Current action and preconditions to check: path_clear

Your task: For each precondition in the list above, predict whether it will hold at this action.

Consider the current scene as observed from the mobile robot's camera, and analyze the predicted future states of all dynamic agents (e.g., people, animals, vehicles, or any moving entities) within the NEXT SECOND.

IMPORTANT: Only answer "very likely" if you are absolutely certain—based on strong, clear evidence—that a dynamic agent will violate the precondition in the predicted future state. Do NOT answer "very likely" for unlikely, ambiguous, or low-probability risks.

Ask yourself for each precondition: Is there a high probability, with clear and convincing evidence, that the predicted future states of any dynamic agent will interfere with the predicted future state of the currently executing action within the NEXT SECOND, causing that precondition to fail?

Assess the risk level based on these predictions. Use "likely" or "very likely" if motions create a clear risk of interference.

Use "neutral" or "improbable" if agents are nearby but their predicted paths are clearly diverging or non-conflicting.

Failure Risk Categories: "very improbable", "improbable", "neutral", "likely", "very likely"

Answer Format: Output ONLY the probability_of_failure value from these categories: "very improbable", "improbable", "neutral", "likely", "very likely"

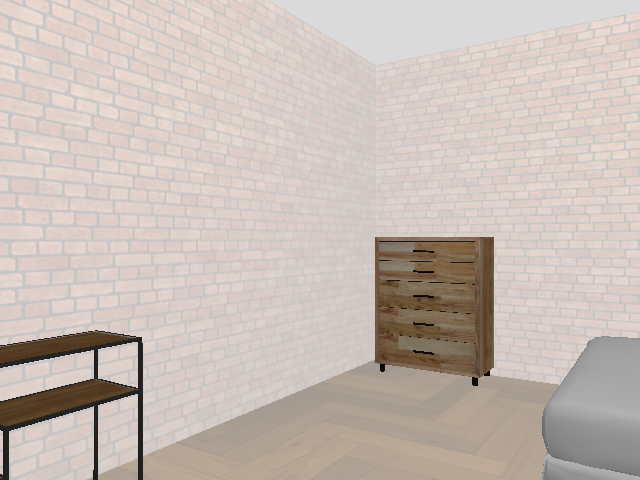

Answer: very improbable